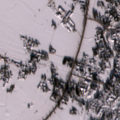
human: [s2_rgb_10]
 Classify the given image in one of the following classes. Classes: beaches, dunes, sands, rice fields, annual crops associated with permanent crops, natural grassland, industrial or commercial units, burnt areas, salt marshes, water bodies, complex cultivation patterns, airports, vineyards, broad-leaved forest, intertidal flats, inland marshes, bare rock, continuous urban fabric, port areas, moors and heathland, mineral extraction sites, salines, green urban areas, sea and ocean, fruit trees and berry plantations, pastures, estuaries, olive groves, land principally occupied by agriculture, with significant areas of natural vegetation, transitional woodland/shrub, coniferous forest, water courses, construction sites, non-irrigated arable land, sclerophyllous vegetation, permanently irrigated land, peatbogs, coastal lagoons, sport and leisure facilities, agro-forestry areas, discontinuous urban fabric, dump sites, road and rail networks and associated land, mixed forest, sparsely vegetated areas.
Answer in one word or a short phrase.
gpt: discontinuous urban fabric, non-irrigated arable land